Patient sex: M
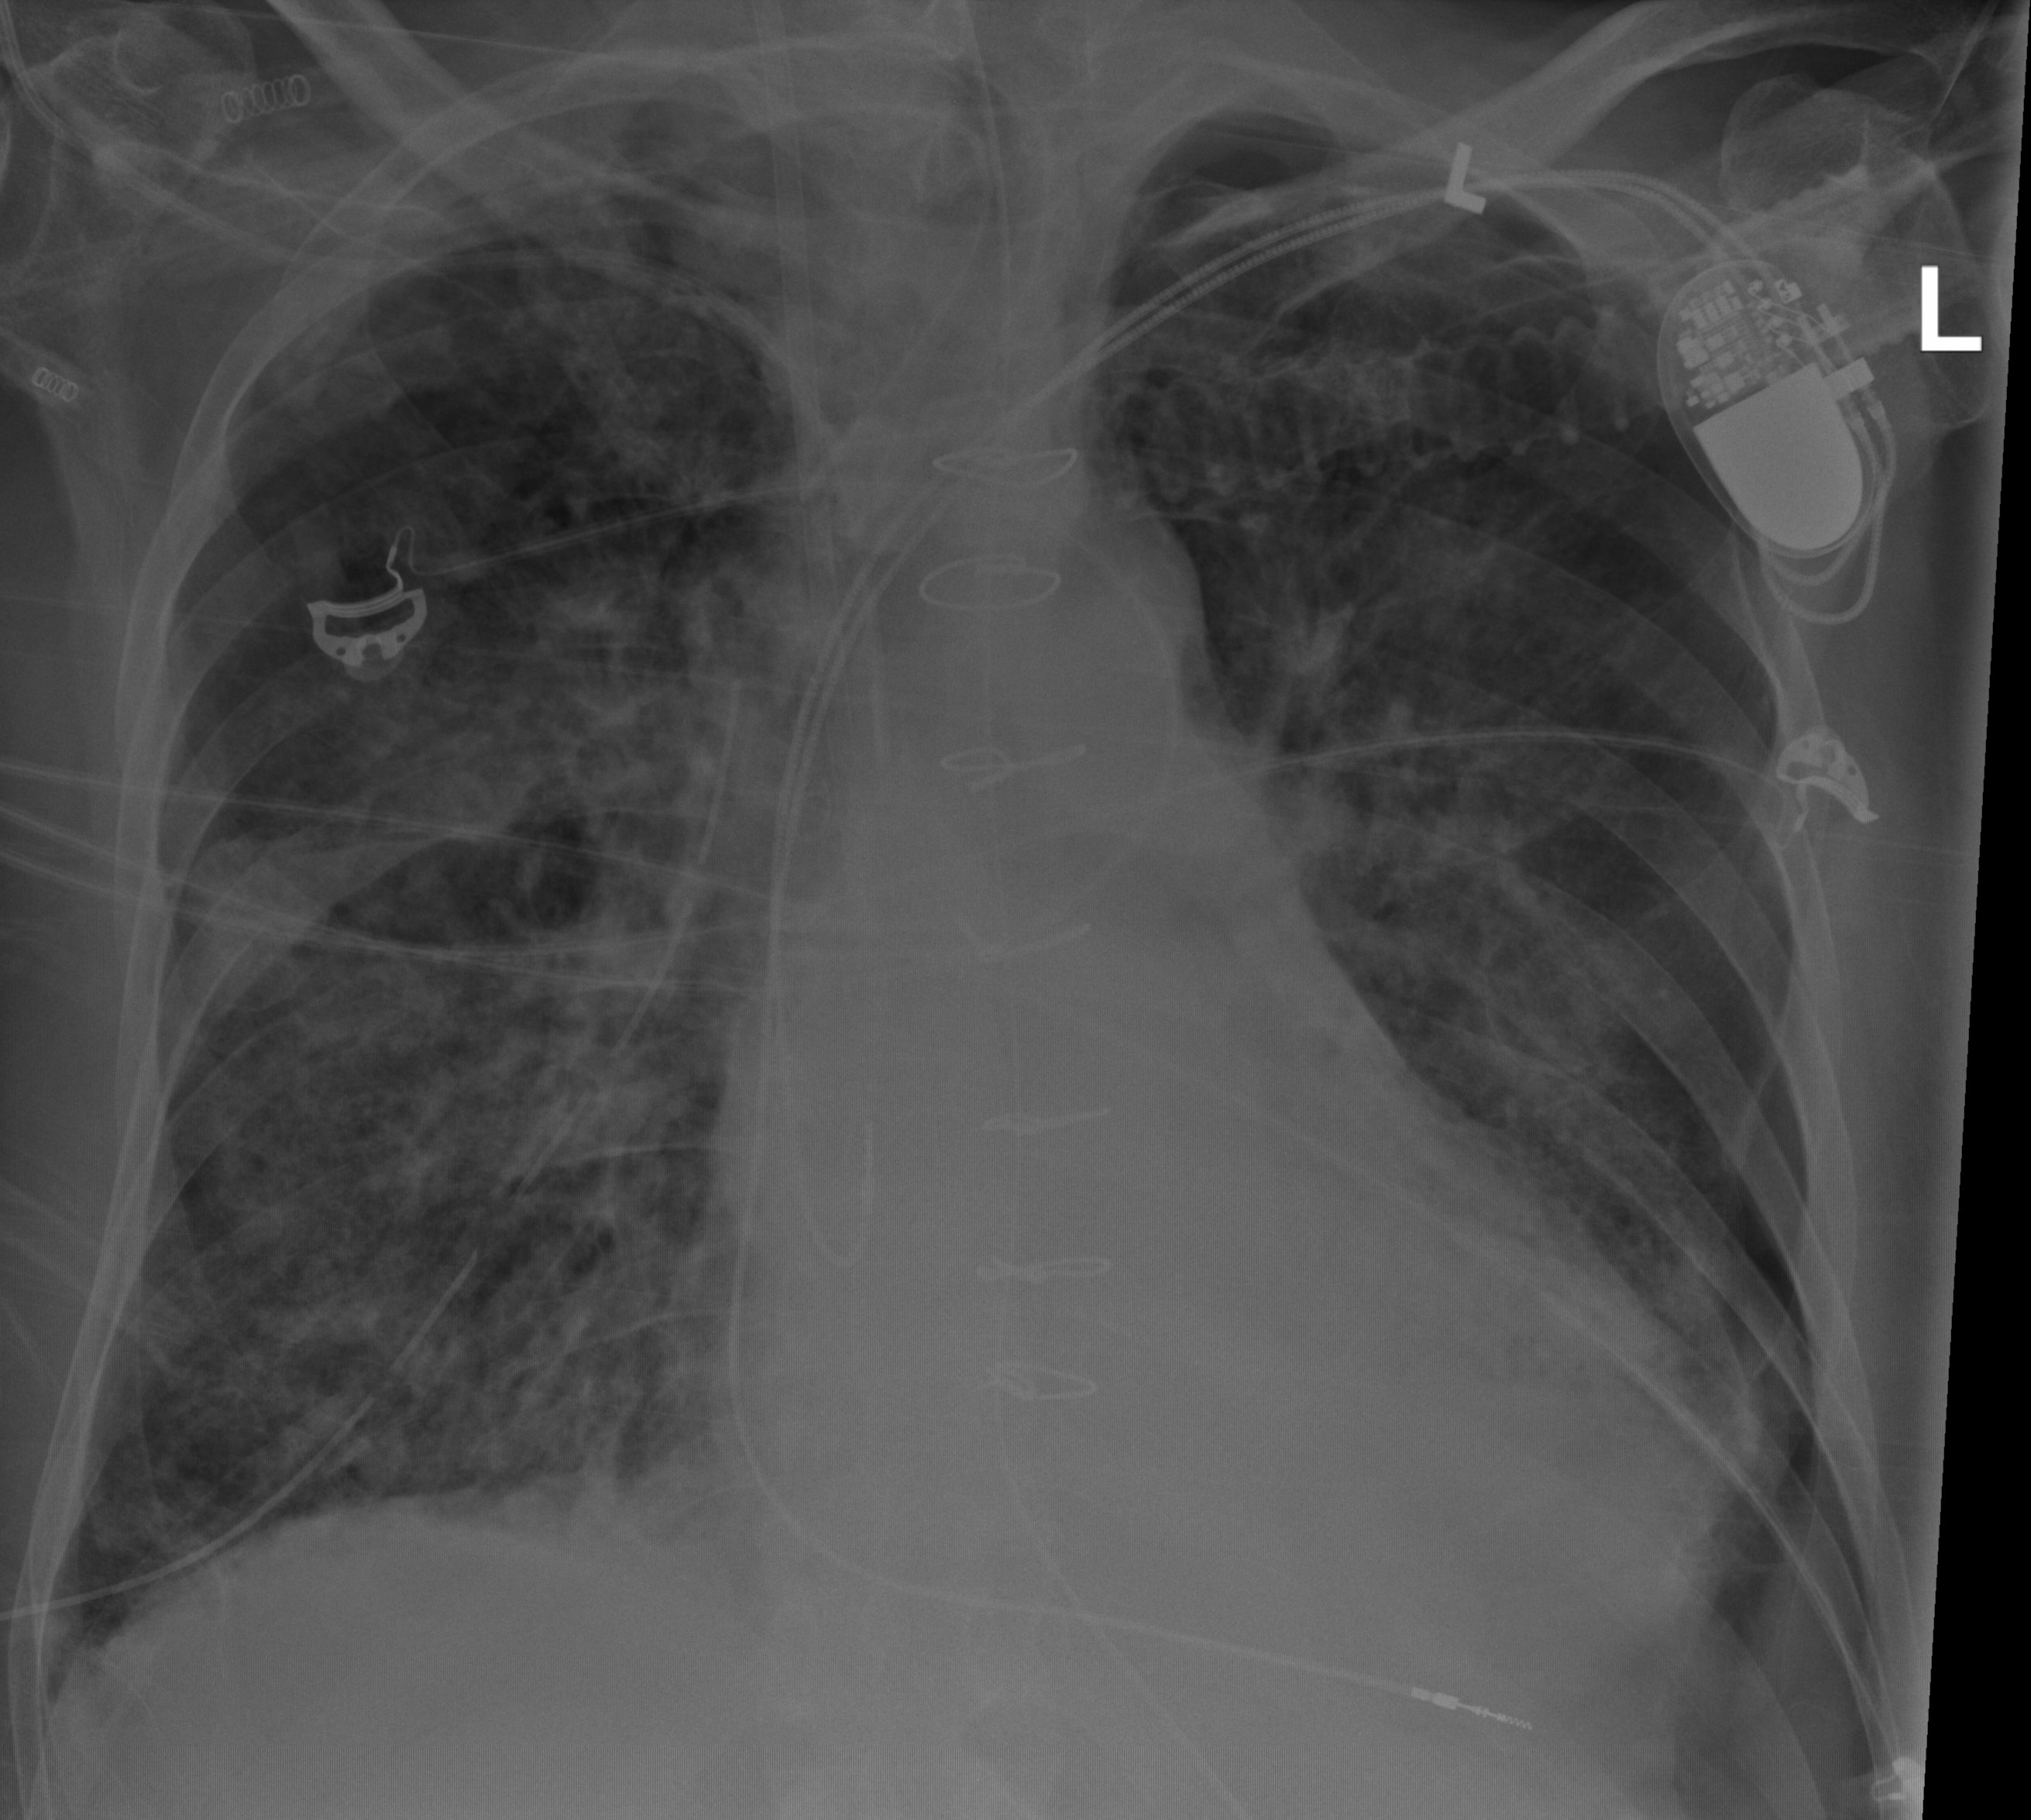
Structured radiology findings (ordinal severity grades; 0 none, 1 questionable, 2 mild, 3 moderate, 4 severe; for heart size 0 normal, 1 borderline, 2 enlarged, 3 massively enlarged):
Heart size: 1
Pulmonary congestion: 1
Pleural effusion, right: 0
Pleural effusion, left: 0
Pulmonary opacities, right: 3
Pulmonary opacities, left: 3
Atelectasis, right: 3
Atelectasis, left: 2